Question: When I make figure with 5 subplots and annotate the bars in each subplot, matplotlib appears to scale the figure so that the maximum from the largest y-axis scales to the smallest y-axis.
I can't describe the problem too well, but see this image:

where there's tons of white-space above where the figure should begin.
However, the figure would ideally look like this
<URL>
When I set the 4 smallest axes to have the same upper y-limit as the largest axis, then the figure scales correctly, but for the purpose of the visualization, I would prefer not to do that.
Why does this happen? Is there anyway to control the figure so that it's not automatically scaled as in the first image? Or otherwise, a more appropriate way of plotting what I hope to achieve?
The code I'm using to generate the figure:
'''
import numpy as np
from matplotlib import pyplot as plt
from matplotlib.patches import Patch
from matplotlib import rcParams
rcParams['font.family'] = 'sans-serif'
rcParams['font.sans-serif'] = ['Arial']
department = ["100", "1,000", "10,000", "100,000", "1,000,000"]
quarter = ["Serial", "MPI", "CUDA", "Hybrid"]
budgets = np.array([[0.049979, 0.43584, 2.787366, 19.75062, <PHONE>], [2.184624, 0.175213, 0.677837, 5.265575, 46.33678], [0.050294, 0.068537, 0.23739, 1.93778, 18.55734], [3.714284, 3.9917, 4.977599, 6.174967, 37.732232]])
budgets = np.transpose(budgets)
em = np.zeros((len(department), len(quarter)))
# set up barchart
x = np.arange(len(department)) # label locations
width = 0.8 # width of all the bars
# set up figure
fig, (ax1, ax2, ax3, ax4, ax5) = plt.subplots(1, 5)
axes = [ax1, ax2, ax3, ax4, ax5]
# generate bars
rects = []
color = ["tomato", "royalblue", "limegreen", "orange"]
n = len(quarter)
for i in range(n):
bar_x = x - width/2.0 + i/float(n)*width + width/(n*2)
m = len(budgets[:,i])
for j in range(m):
bar_x = x[j] - width/2.0 + i/float(n)*width + width/(n*2)
e = budgets[j,i]
#bar_x = x - width/2.0 + i/float(n)*width + width/(n*2)
rects.append(axes[j].bar(bar_x, e, width=width/float(n), label=quarter[i], color=color[i]))
# set figure properties
fig.set_size_inches(12, 2.5)
fig.tight_layout(rect=[0, 0.03, 1, 0.95])
nAx = len(axes)
for i in range(nAx):
#axes[i].set_aspect("auto")
axes[i].tick_params(axis='x', which='both', bottom=False, top=False,
labelbottom=False)
ax1.set_ylabel("Time (ms)")
for i in range(nAx):
axes[i].yaxis.grid(which="major", color="white", lw=0.75)
ax1.set_ylim([0, 4])
fig.suptitle("Time per iteration for differing dataset sizes") # title
for i in range(nAx):
axes[i].set_xlabel(department[i])
# annotate bars
for i in range(nAx):
for rect in rects:
j = 0;
for bar in rect:
y_bottom, y_top = axes[i].get_ylim() # axis limits
height = bar.get_height() # bar's height
va = 'bottom'
offset = 3
color = 'k'
fg = 'w'
# keep label within plot
if (y_top < 1.1 * height):
offset = -3
va = 'top'
color='w'
fg = 'k'
# annotate the bar
axes[i].annotate('{:.2f}'.format(height),
xy=(bar.get_x() + bar.get_width()/2, height),
xytext=(0,offset),
textcoords="offset points",
ha='center', va=va, color=color)
# set custom legend
legend_elements = [Patch(facecolor='tomato', label='Serial'),
Patch(facecolor='royalblue', label='MPI'),
Patch(facecolor='limegreen', label='CUDA'),
Patch(facecolor='orange', label='Hybrid')]
plt.legend(handles=legend_elements, loc="upper center", fancybox=False,
edgecolor='k', ncol=4, bbox_to_anchor=(-2, -0.1))
plt.show()
'''
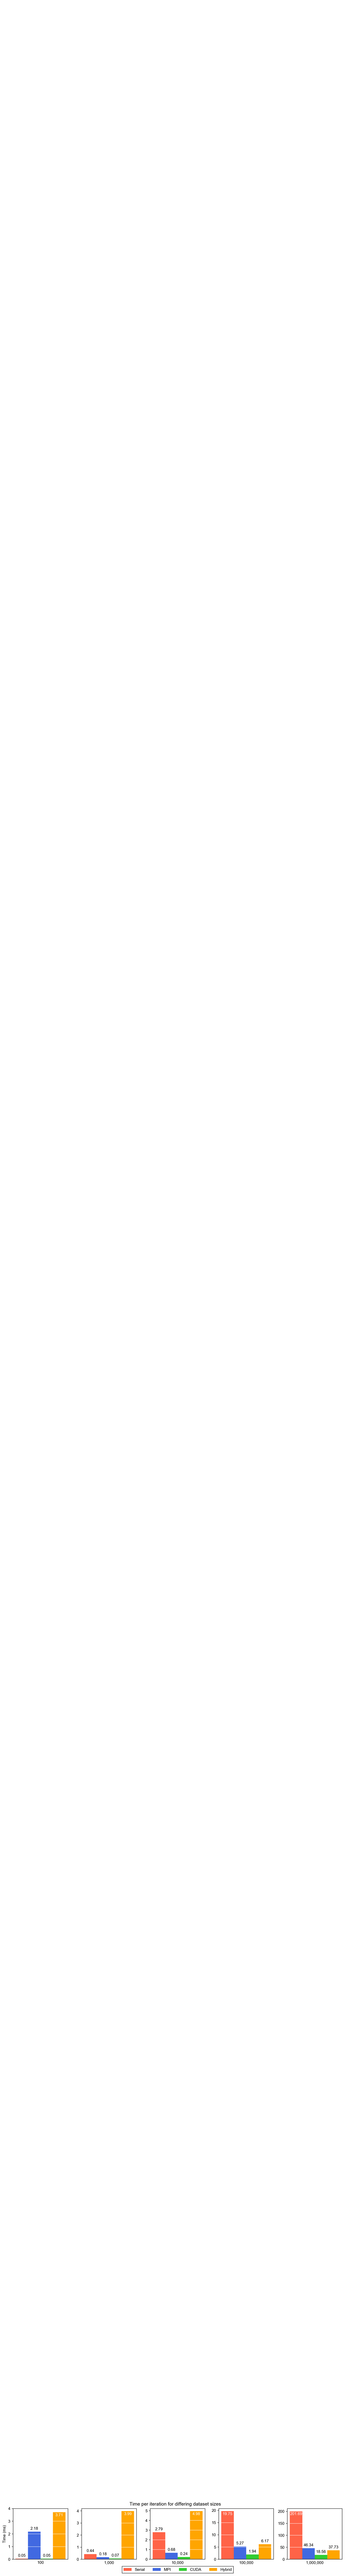
Answer: This is a partial answer.
This might be a bug, since I couldn't reproduce the problem until I switched to a Jupyter notebook in a Debian system (different hardware too). Your figure gets drawn correctly in my macOS Jupyter notebook, and in Debian when displayed from a .py script.
The problem appears to be with your annotations. If you make the 'tight_layout' call after annotation, you might get a warning like this:
'''
<ipython-input-80-f9f592f5efc5>:88: UserWarning: Tight layout not applied. The bottom and top margins cannot be made large enough to accommodate all axes decorations.
fig.tight_layout(rect=[0, 0.03, 1, 0.95])
'''
It seems like the 'annotate' function is calculating some totally wacky coordinates for your annotations, though the text ends up in the right spot. If you remove them, the white space disappears. You can try calculating the 'xy' coordinates a for your annotations a <URL>. This might get you started:
'''
axes[i].annotate('{:.2f}'.format(height),
xy=(bar.get_x() + bar.get_width()/2, height),
xytext=(0,offset),
textcoords="offset points",
xycoords="axes points", # change
ha='center', va=va, color=color)
'''
Output:
<URL>
To correctly calculate the points, you can try using the appropriate axis <URL>, though again, I couldn't get it to work and it might be related to a bug.